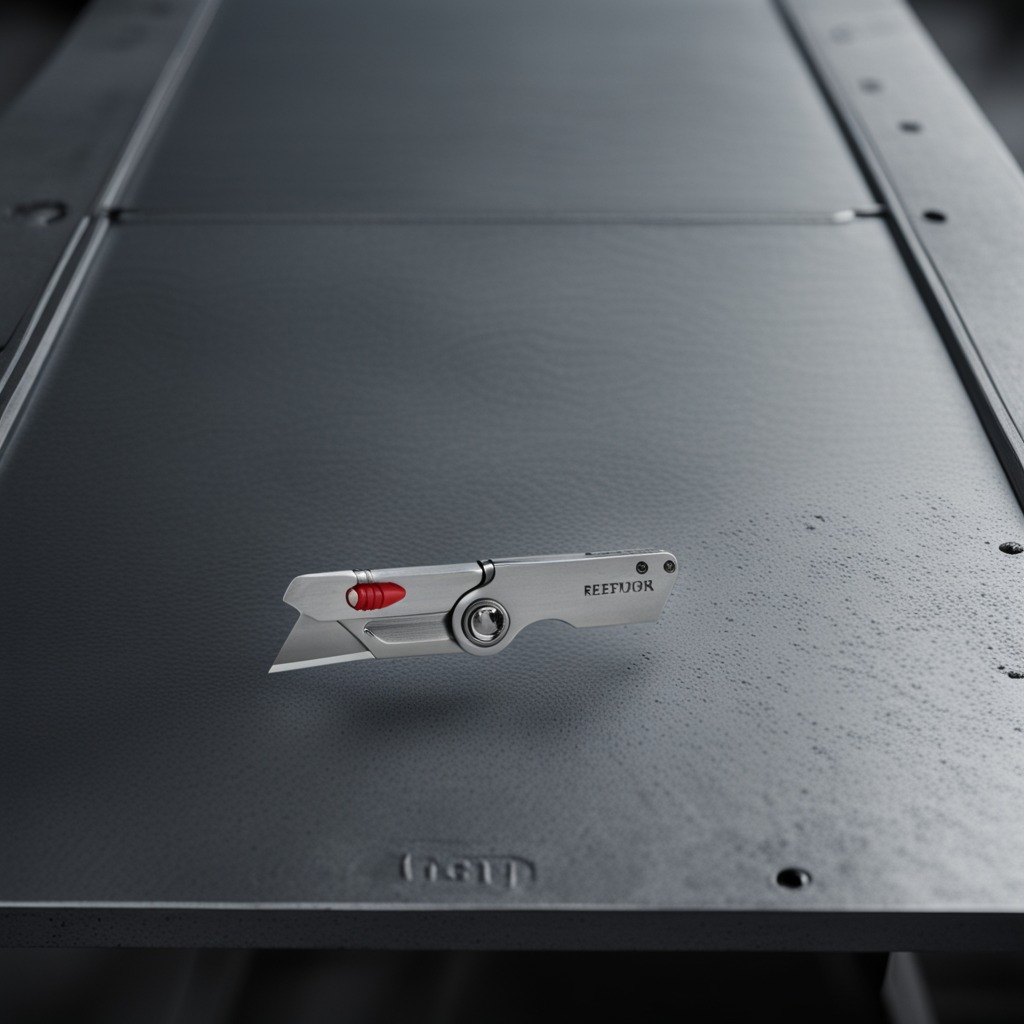
A utility knife is lying on the cold steel table in a mining workshop.